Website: crate-barrel
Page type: customer-info-address
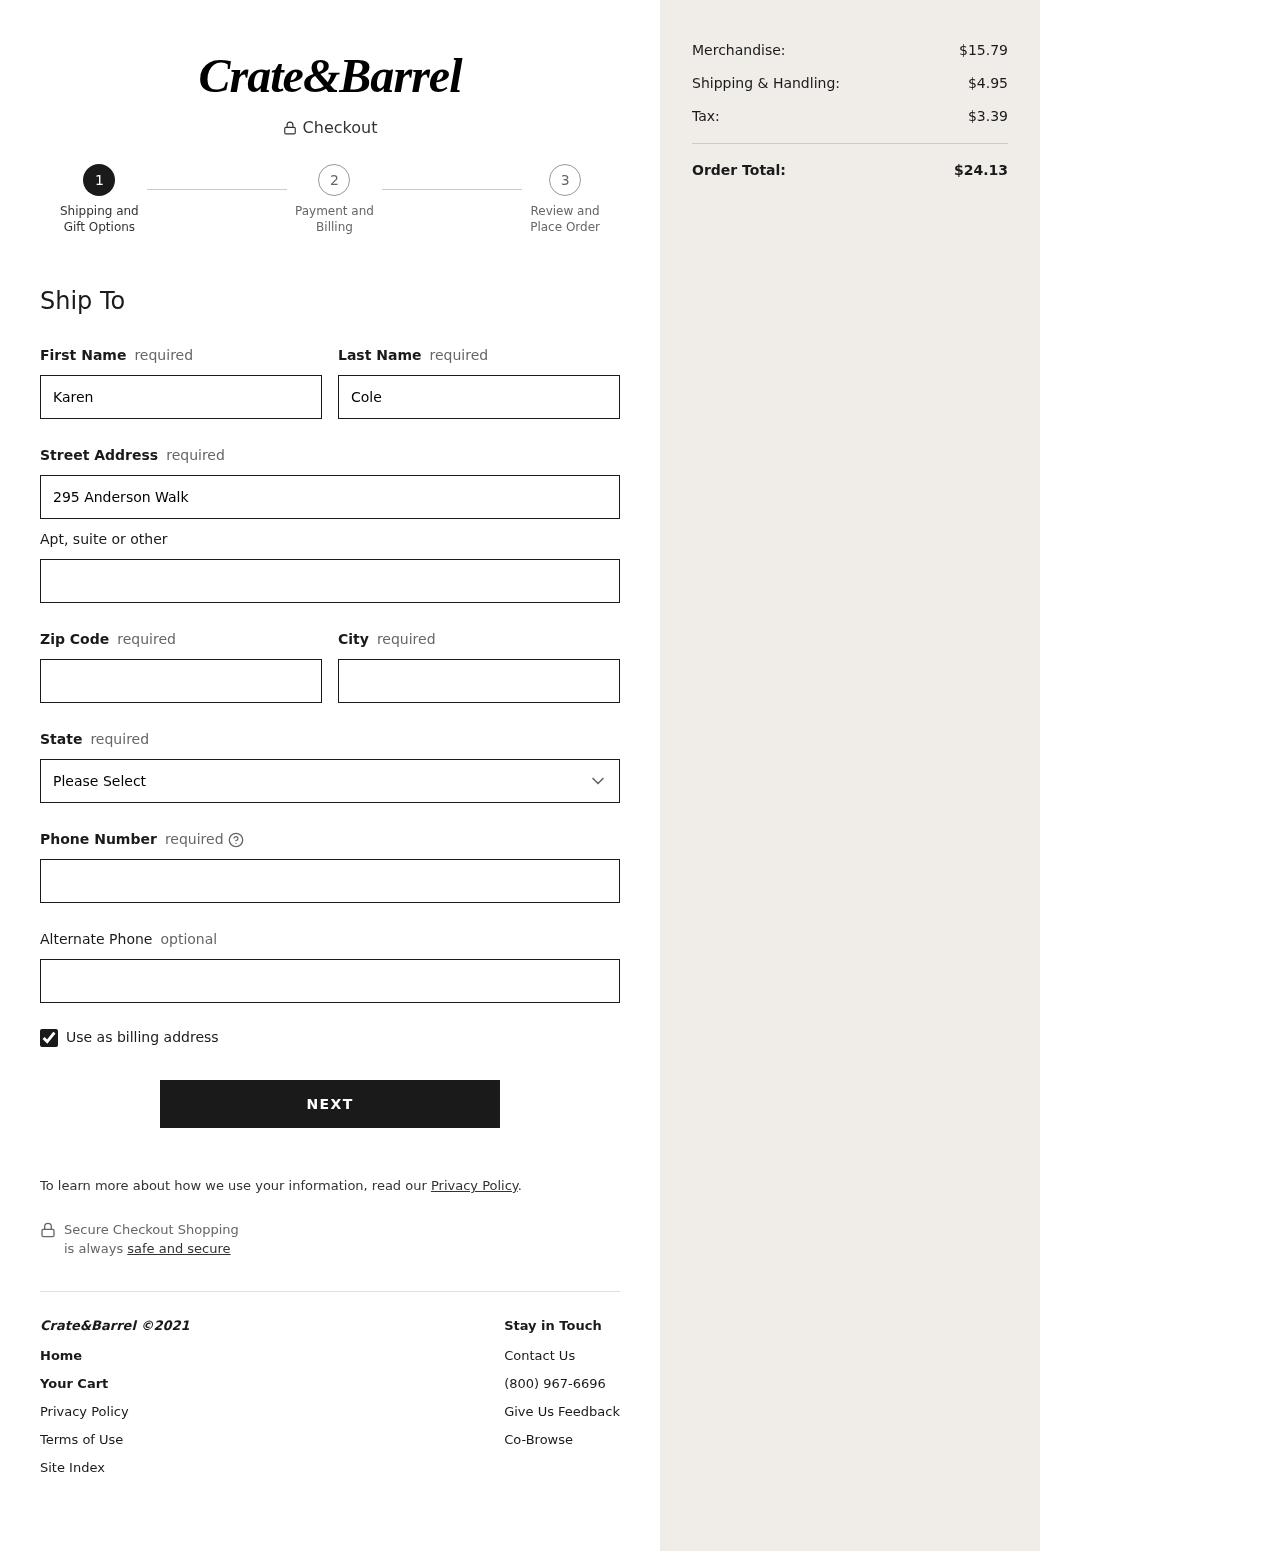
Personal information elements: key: PII_STATE
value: Rhode Island
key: PII_FIRSTNAME
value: Karen
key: PII_LASTNAME
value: Cole
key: PII_STREET
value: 295 Anderson Walk
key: PII_POSTCODE
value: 19520
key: PII_CITY
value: New Jeanland
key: PII_PHONE
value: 4627518245
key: PII_PHONE_ALT
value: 7653688371
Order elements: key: ORDER_SUBTOTAL
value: $15.79
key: ORDER_SHIPPING_COST
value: $4.95
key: ORDER_TAX
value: $3.39
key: ORDER_TOTAL
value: $24.13